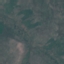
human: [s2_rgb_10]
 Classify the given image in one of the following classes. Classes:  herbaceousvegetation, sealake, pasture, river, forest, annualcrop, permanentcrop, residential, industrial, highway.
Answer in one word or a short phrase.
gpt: HerbaceousVegetation